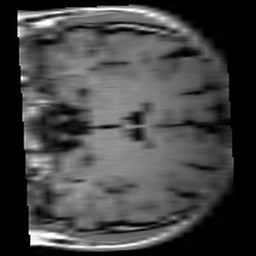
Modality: T1w
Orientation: coronal
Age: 22
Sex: male
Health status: healthy
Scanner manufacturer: siemens
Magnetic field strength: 3 T
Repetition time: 4.1 s
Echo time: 0.0085 s